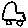
Label: car